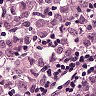
Metastatic tissue present: yes